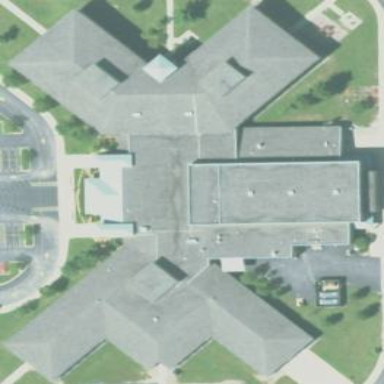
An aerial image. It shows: School building.